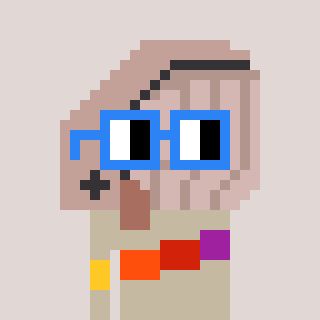
a pixel art character with square blue glasses, a whale-shaped head and a bege-colored body on a warm background